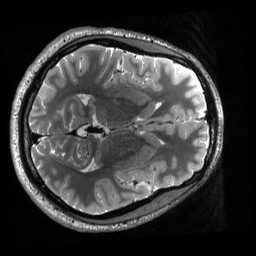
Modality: T2w
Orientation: axial
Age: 27
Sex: male
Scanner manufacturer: siemens
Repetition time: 3.2 s